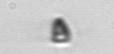
Label: Pyramimonas